Field crop: maize
Growth stage: 2
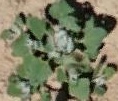
Species: chenopodium